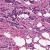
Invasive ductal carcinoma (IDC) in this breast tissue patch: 1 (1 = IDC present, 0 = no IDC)